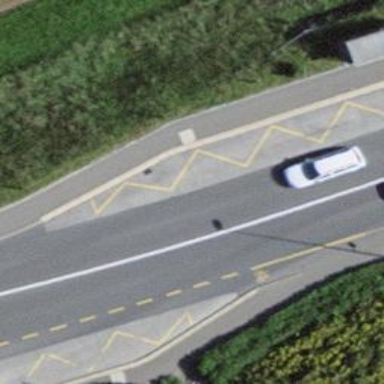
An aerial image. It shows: Platform for public transport on the road.